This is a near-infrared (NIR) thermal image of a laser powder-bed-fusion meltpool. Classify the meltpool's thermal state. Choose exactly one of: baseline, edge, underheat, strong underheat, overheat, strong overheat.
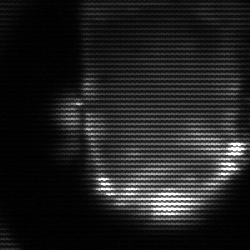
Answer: baseline